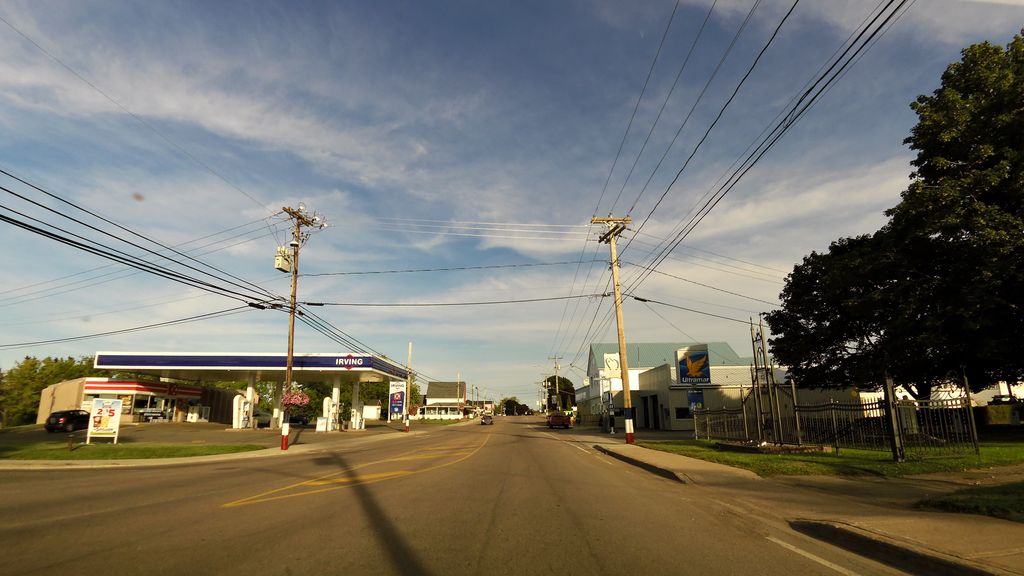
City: charlottetown